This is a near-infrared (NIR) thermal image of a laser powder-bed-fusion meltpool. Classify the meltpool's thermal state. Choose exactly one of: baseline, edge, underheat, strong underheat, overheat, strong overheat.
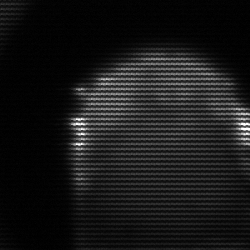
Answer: edge